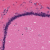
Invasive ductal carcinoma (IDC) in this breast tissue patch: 0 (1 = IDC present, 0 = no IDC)